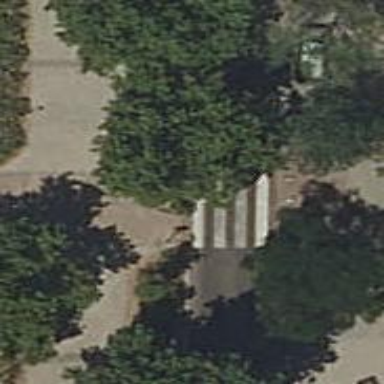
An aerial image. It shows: Zebra crossing on the road.